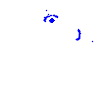
Particle: electron